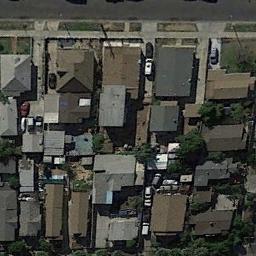
Label: residential